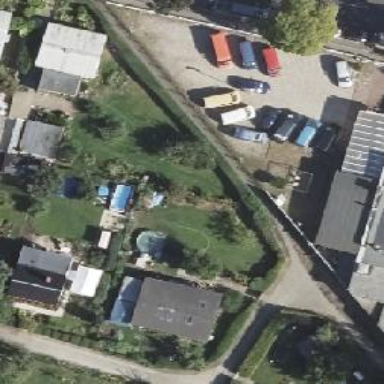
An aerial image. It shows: Plot within allotments.